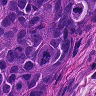
Metastatic tissue present: yes